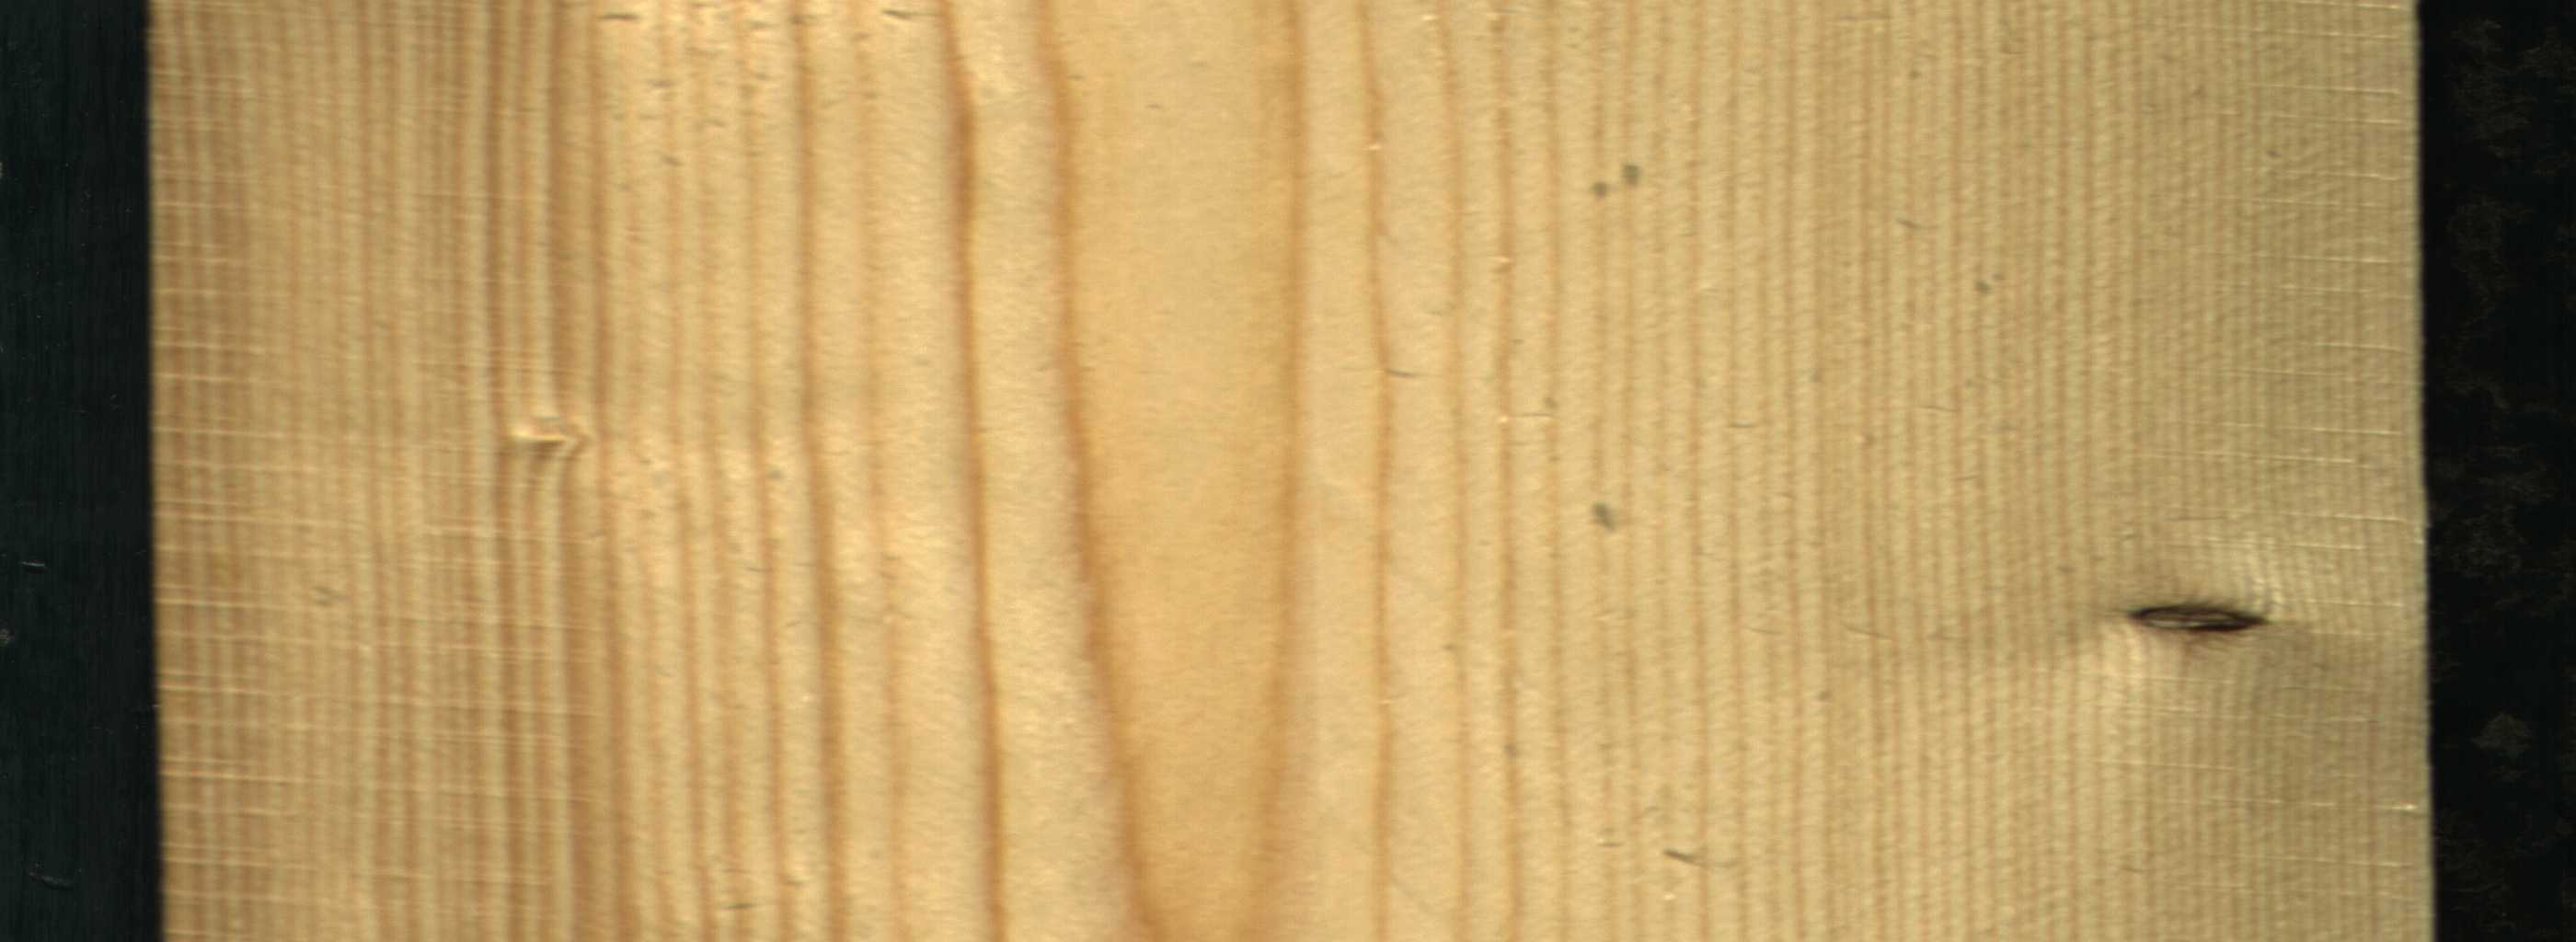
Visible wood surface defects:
Dead_Knot